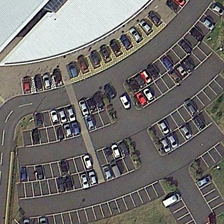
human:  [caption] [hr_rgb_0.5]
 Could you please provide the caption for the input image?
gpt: many cars are in a parking lot near a white building .

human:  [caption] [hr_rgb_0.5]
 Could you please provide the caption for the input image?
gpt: many cars are in a parking lot near a white building .

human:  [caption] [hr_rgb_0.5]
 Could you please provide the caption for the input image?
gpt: many cars are in a parking lot near a white building .

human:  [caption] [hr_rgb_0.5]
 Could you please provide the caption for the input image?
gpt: many cars are in a parking lot near a white building .

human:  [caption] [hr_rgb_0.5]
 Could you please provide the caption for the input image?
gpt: many cars are in a parking lot near a white building .